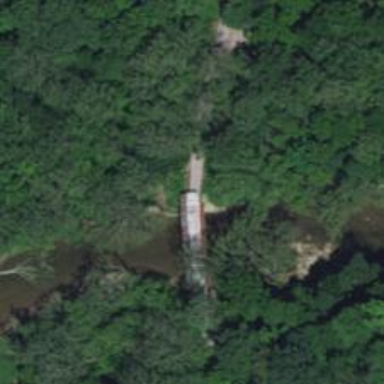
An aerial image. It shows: Covered bridge over unclassified road.